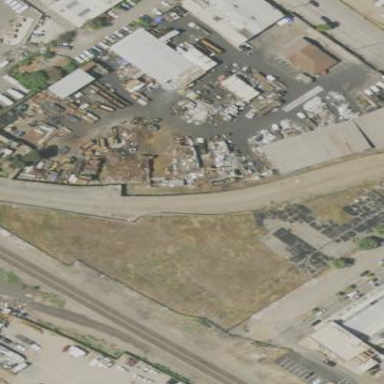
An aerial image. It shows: Industrial area designated for recycling.